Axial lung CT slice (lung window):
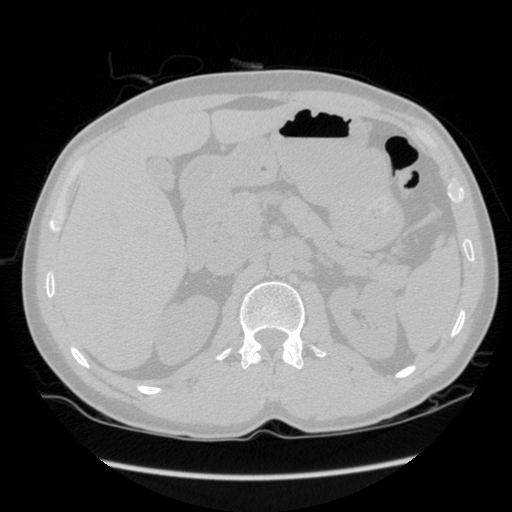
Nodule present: no